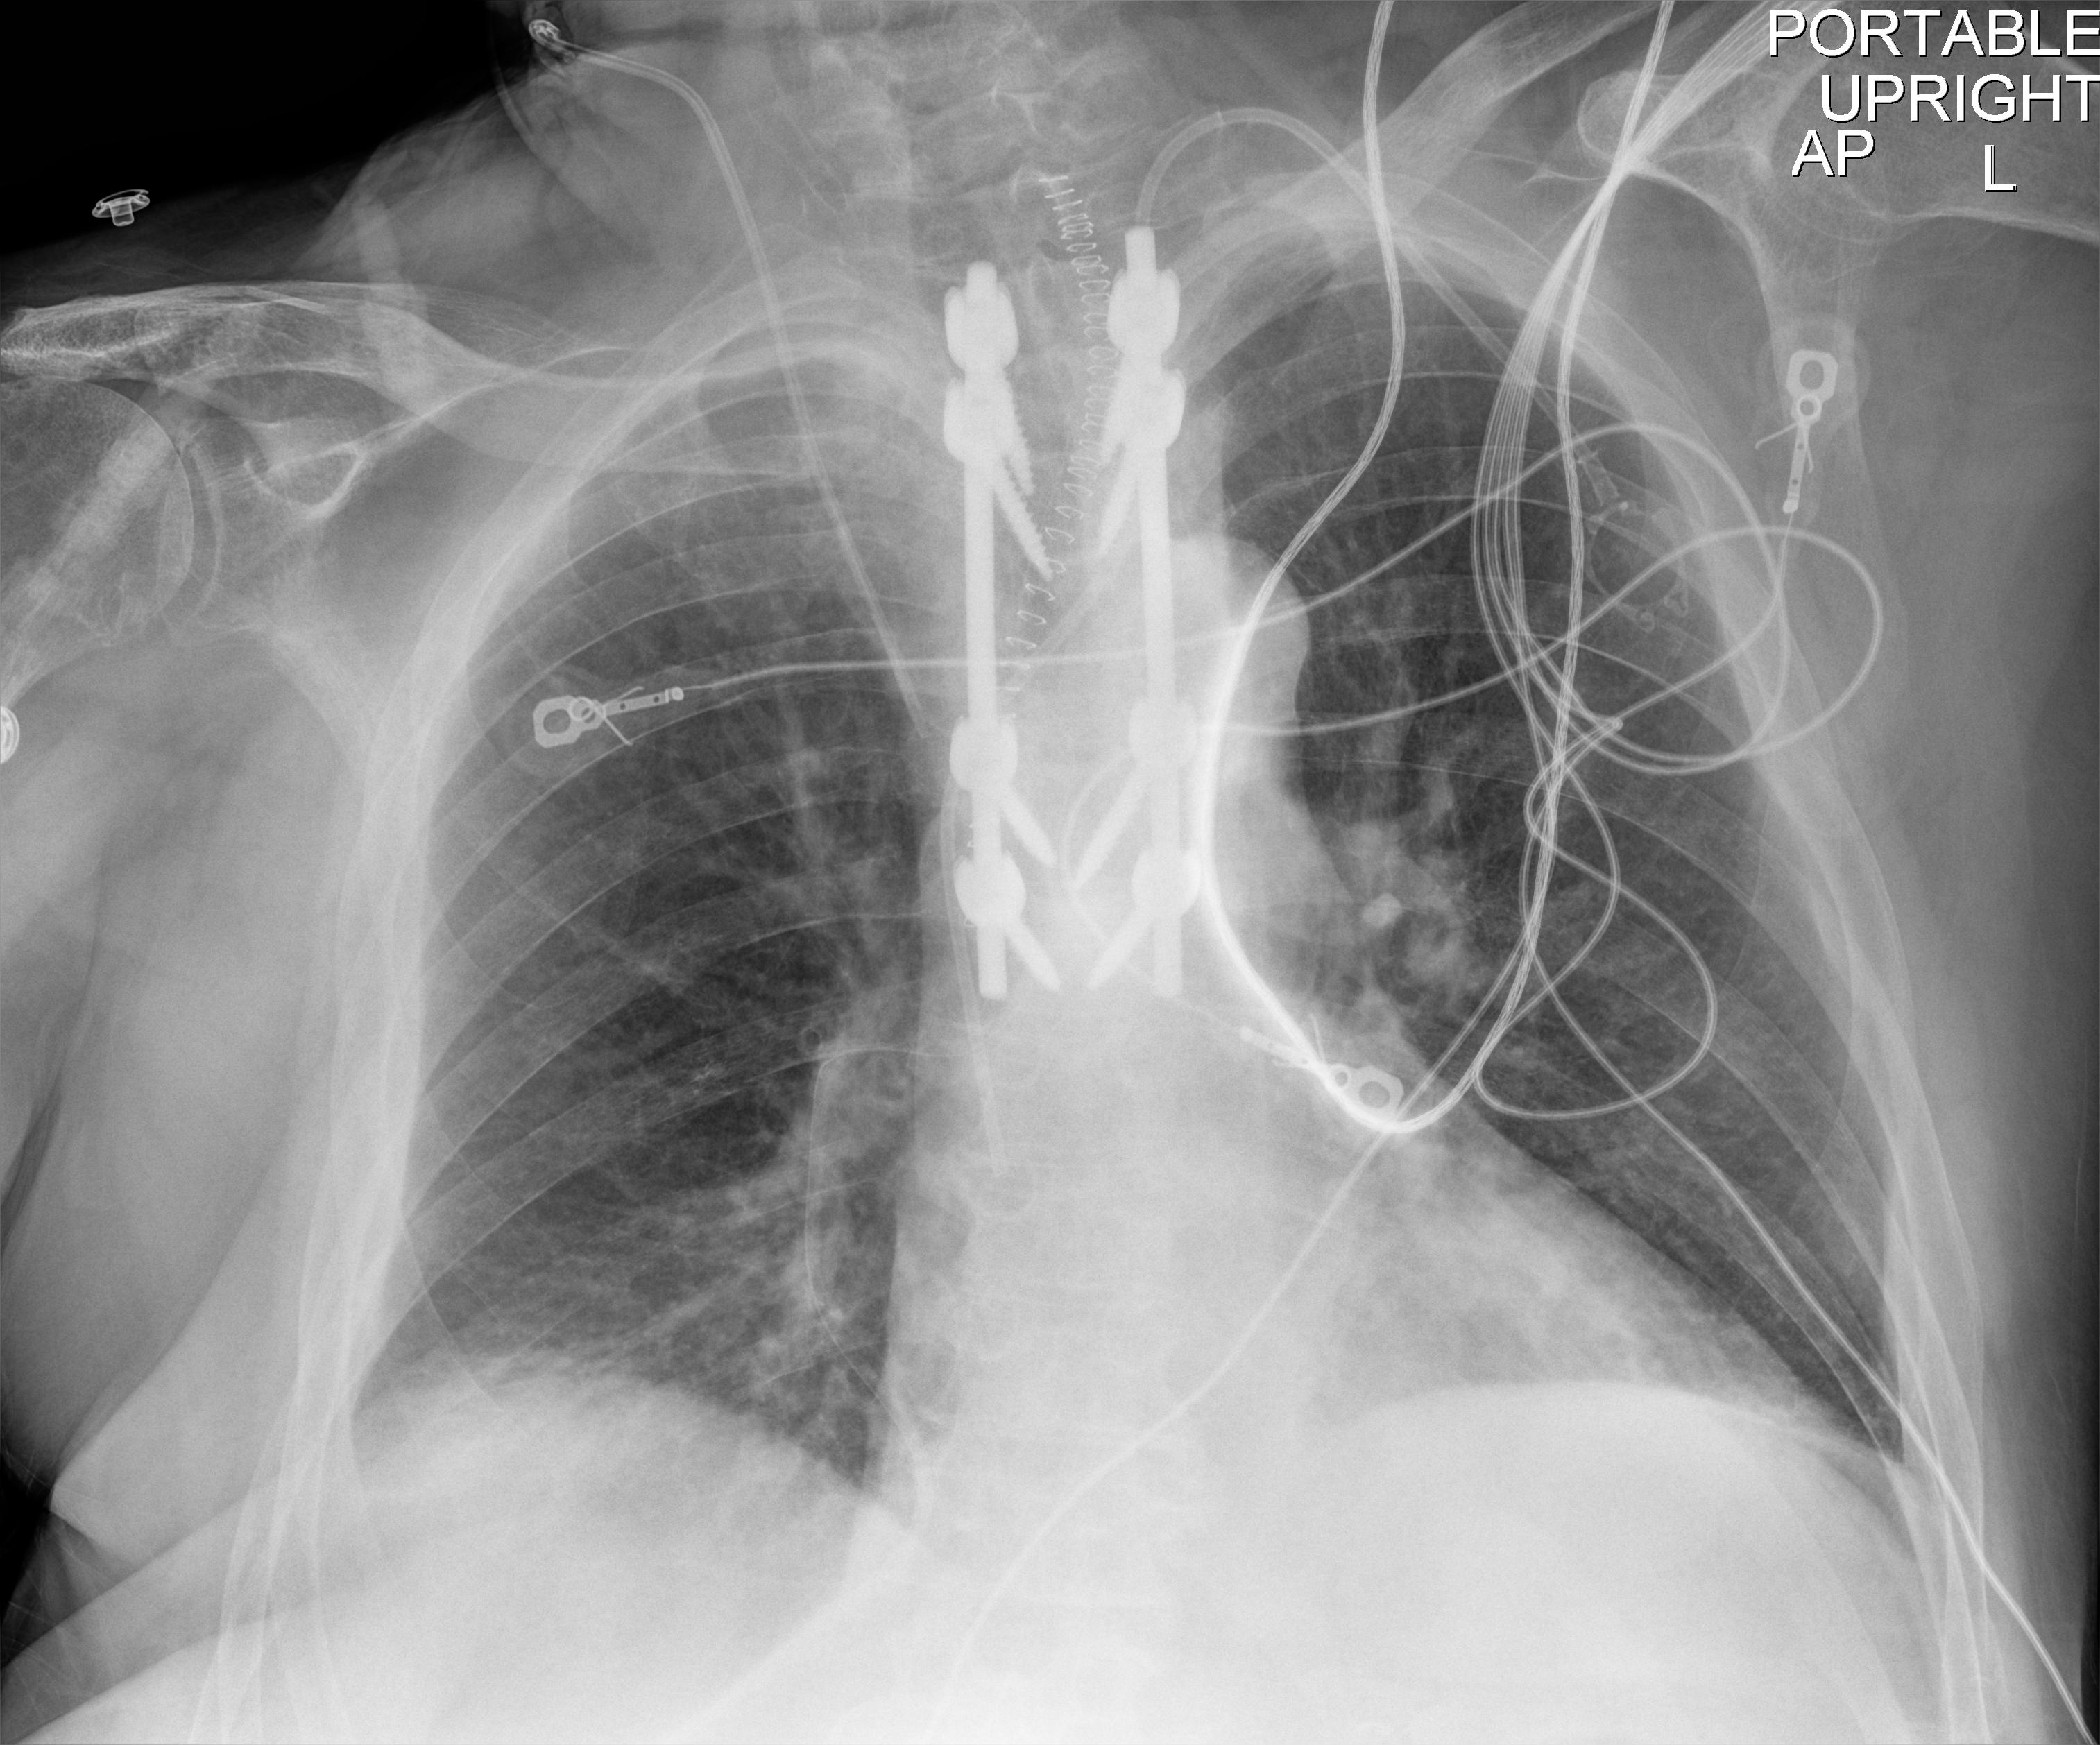
View: AP
Implant manufacturer: nuvasive reline